Question: I have the following code, and it does exactly what I want it to do, except that it is ridiculously slow. I would not be so bothered, except that when I process the code "manually", i.e., I break it into parts and do them individually, it's near instantaneous.
Here is my code:
'''
Coefficient[Product[Sum[x^(j*Prime[i]), {j, 0, Floor[q/Prime[i]]}],
{i, 1, PrimePi[q]}], x, q]
'''
Picture added for clarity:

I think it is trying to optimize the sum, but am not sure. Is there a way to stop that?
In addition, since all my coefficients are positive, and I only want the x^qth one, is there a way to get Mathematica to discard all exponents that are larger than that and not do all the multiplication with those?
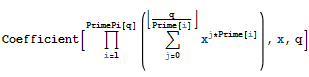
Answer: I may be misunderstanding what you want but, as the coefficient will depend on 'q', I assume you want it evaluated for specific 'q'. Since I suspected (like you) that the time is taken to optimise the produt and sum, I rewrote it. You had something like:
'''
With[{q = 80}, Coefficient[\!\(
\*UnderoverscriptBox[\(\[Product]\), \(i = 1\), \(PrimePi[q]\)]\((
\*UnderoverscriptBox[\(\[Sum]\), \(j = 0\), \(\[LeftFloor]
\*FractionBox[\(q\), \(Prime[i]\)]\[RightFloor]\)]
\*SuperscriptBox[\(x\), \(j*Prime[i]\)])\)\), x, q]] // Timing
(*
-> {8.36181, 10003}
*)
'''
which I rewrote with purely structural operations as
'''
With[{q = 80},
Coefficient[Times @@
Table[Plus @@ Table[x^(j*Prime[i]), {j, 0, Floor[q/Prime[i]]}],
{i, 1, PrimePi[q]}], x, q]] // Timing
(*
-> {8.36357, 10003}
*)
'''
(this just builds up a list of the terms and then multiplies them, so no symbolic analysis is performed).
Just building up the polynomial is instantaneous, but it has a few thousand terms, so what is probably happening is that 'Coefficient' spends a lot of time to make sure it has the right coefficient. Actually you can solve this by 'Expand'ing the polynomial. Thus:
'''
With[{q = 80}, Coefficient[Expand[\!\(
\*UnderoverscriptBox[\(\[Product]\), \(i = 1\), \(PrimePi[q]\)]\((
\*UnderoverscriptBox[\(\[Sum]\), \(j = 0\), \(\[LeftFloor]
\*FractionBox[\(q\), \(Prime[i]\)]\[RightFloor]\)]
\*SuperscriptBox[\(x\), \(j*Prime[i]\)])\)\)], x, q]] // Timing
(*
-> {0.240862, 10003}
*)
'''
and it also works for my method.
So to summarise, just stick 'Expand' in front of the expression and before you take the coefficient.